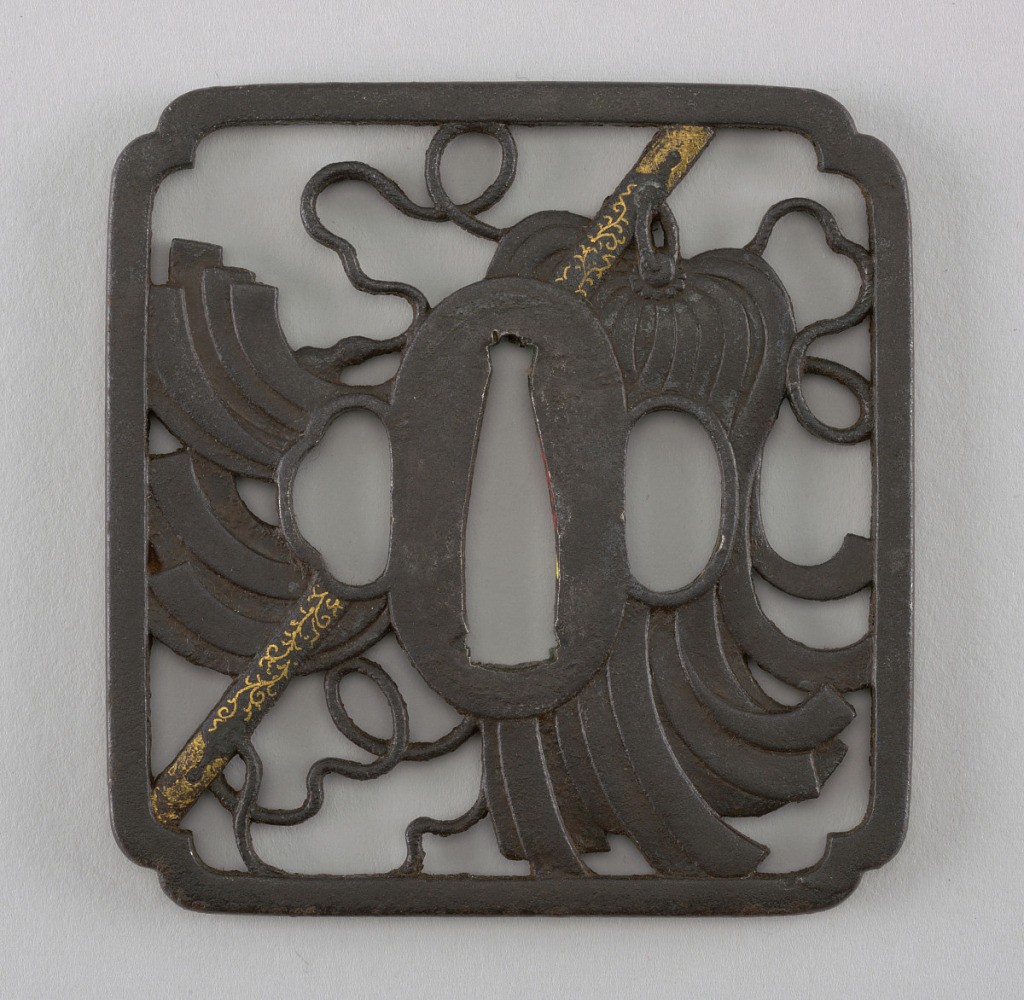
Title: Tsuba
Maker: Kawaji Tomotomi, Japanese, 1754
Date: early 18th century
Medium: Iron, gold
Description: This iron tsuba is kaku mokkō (square with lobed corners) in shape and has a kaku mimi (square outer rim). Marubori-Sukashi  (round openwork carving) shows a design with a military baton decorated with kin hira zogan (flat gold inlay)

At the center is the nakago-ana, an opening through which the sword passes. Surrounding this is the seppadai, a flat oval area that is migaki (burnished). The outer rim is round, or maru-mimi. On either side are ryō-hitsu, openings for the kozuka (utility knife) and the kogai (skewer tool). At right is sashi ura, the side which faces the blade, whose opening takes the hangetsu-kei (half moon) shape. Opposite is sashi omote, the side which faces the sword hilt. Its tri-lobed opening is of the suhama type, and symbolically represents the coastline of Horai, the holy island of the Immortals.